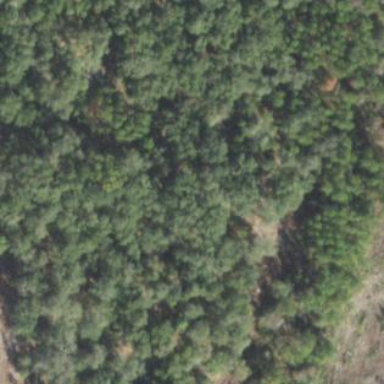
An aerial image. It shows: Mixed woodland with various types of leaves.